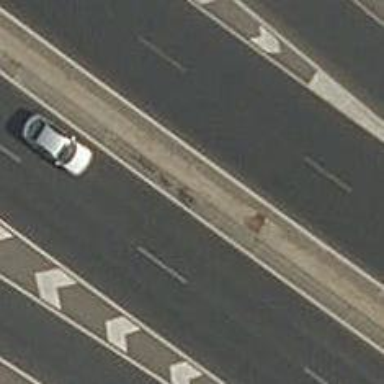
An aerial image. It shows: Trunk highway.